Interaction volume radius: 5 \u00c5
Interaction volume height: 30 \u00c5
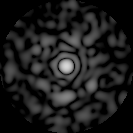
Disorder parameter: 0.7989